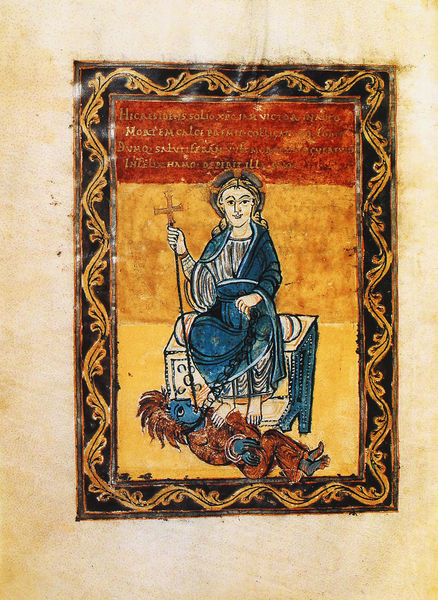
Titel: Missale - Fragment aus der Kathedrale von Worms
Standort: Herstellungsort: Reichenau (EU - D - BW)
Institution: Paris, Bibliothèque de l’Arsenal
Schlagwörter: blau, fuß, mann, umhang, gelb, sitzen, frau, kleid, mund, schwarz, stuhl, rot, ornament, faru, mensch, rahmen, tod, tot, bild, kirche, boden, gewand, gold, haare, mantel, sitzend, ranken, füße, schrift, liegen, sitz, stab, bank, hocker, thron, inschrift, verzierung, buch, kreuz, seite, text, dämon, sieg, pergament, heiligenschein, nimbus, christus, jesus, teufel, toga, gefangener, satan, handschrift, beschreibung, gel, fessel, latein, indianer, kreuzstab, bischofsstab, buchmalerei, heligenschein, gefeselt, blaqu, überwinden, bildmalerei, stan, buschofstab, pergement